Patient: sex M, age 61
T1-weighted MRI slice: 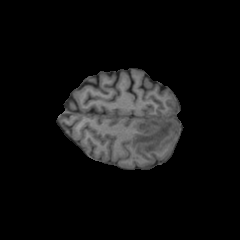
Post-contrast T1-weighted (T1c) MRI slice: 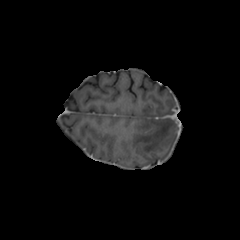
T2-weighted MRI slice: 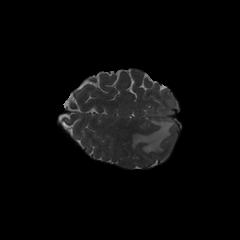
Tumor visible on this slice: yes
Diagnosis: Glioblastoma, IDH-wildtype
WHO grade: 4